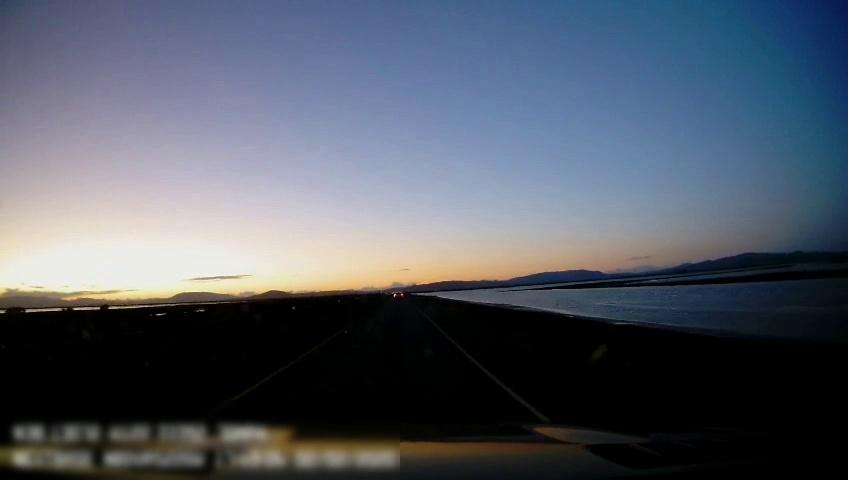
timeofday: Dusk/Dawn/Twilight
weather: Sunny
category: Drivable Space
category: Vehicles | Car
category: Lanes | Current Lane
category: Lanes | Current Lane